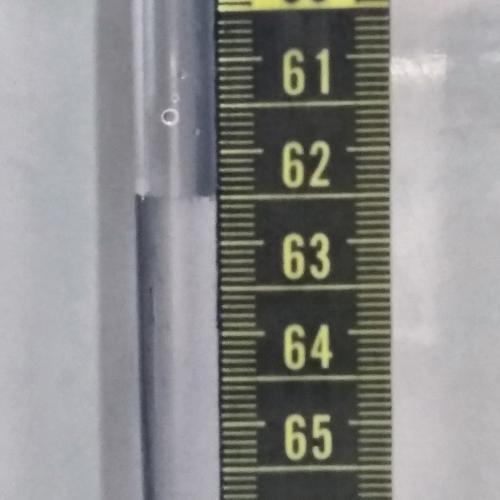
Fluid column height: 62.5 cm